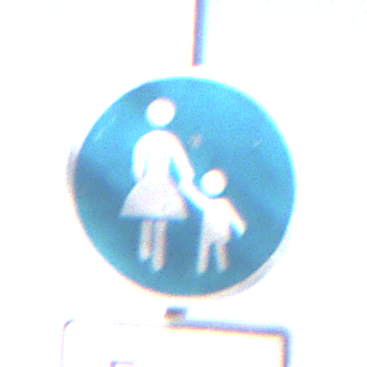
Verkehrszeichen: Gehweg
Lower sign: HinweisDurchVerbaleAngabe2
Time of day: MorningAfternoon
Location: Outdoor (Nature)
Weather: Clear
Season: NotSpecified
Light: Natural